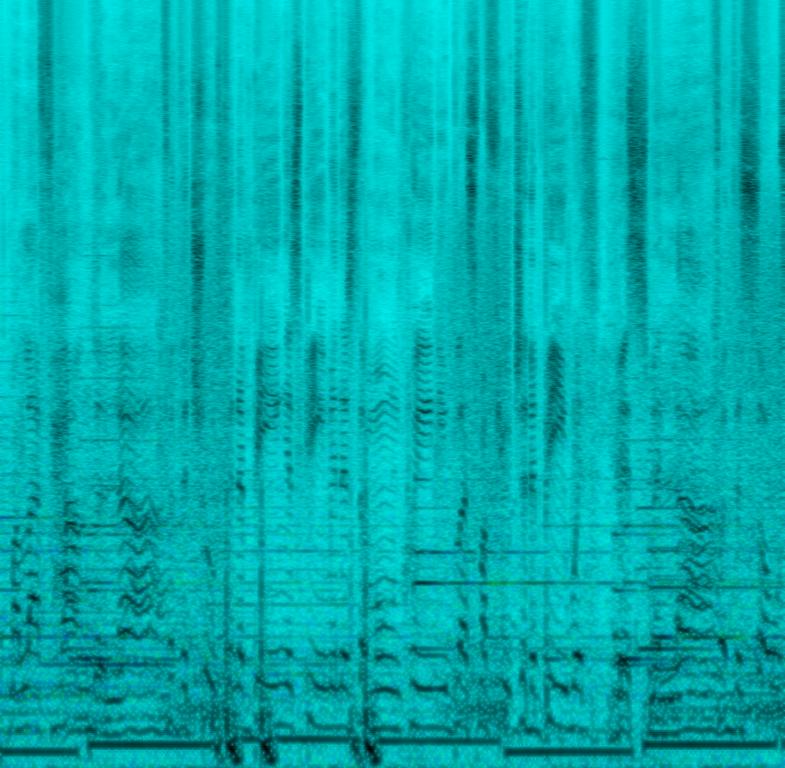
A male vocalist sings this Rap. The tempo is slow with enthusiastic drumming, syncopated piano harmony, digital beats ,keyboard arrangements with vocal backup and a catchy vocal riff. The rap is catchy, youthful, insightful, enthusiastic, intense, passionate, emotional and persuasive. This song is contemporary Rap/Hip-Hop.